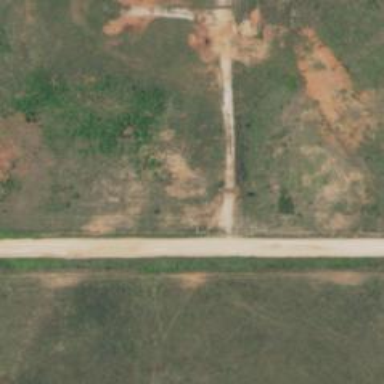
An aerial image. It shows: Track road.